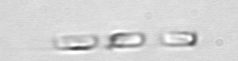
Label: Skeletonema